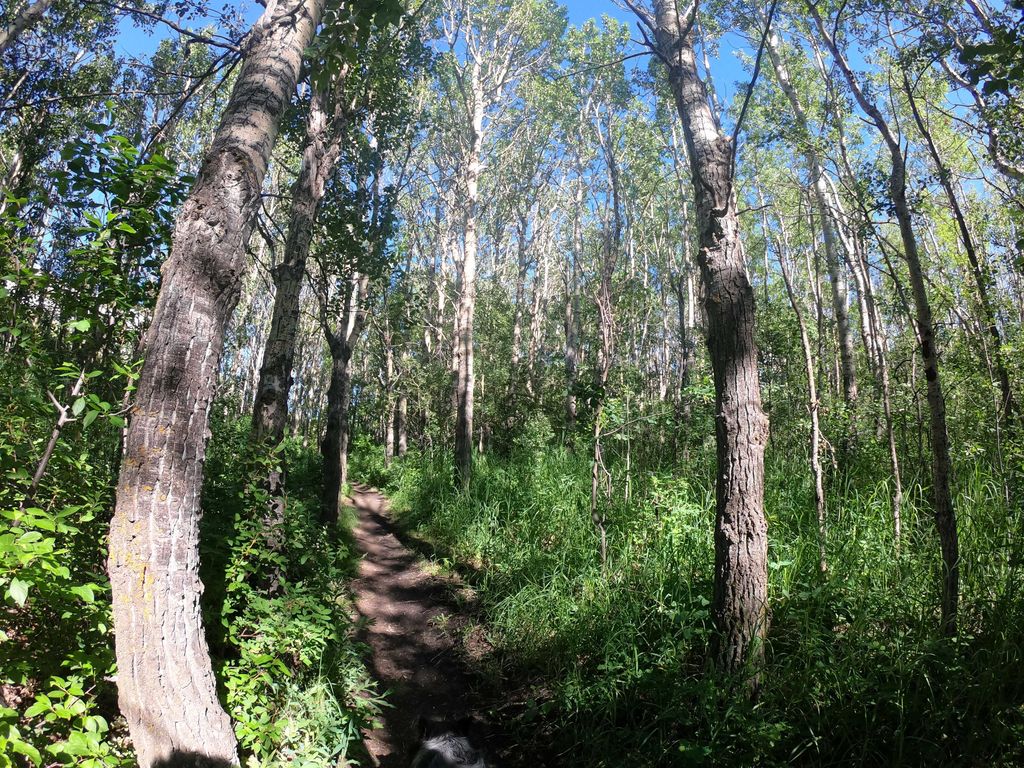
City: calgary